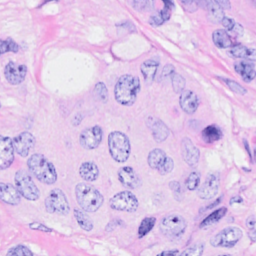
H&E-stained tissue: Breast